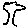
Label: tree